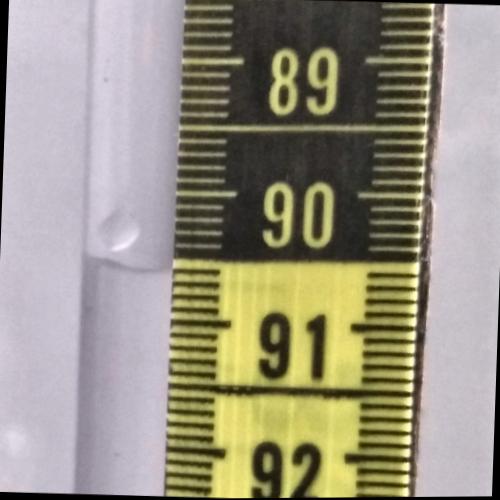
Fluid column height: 90.6 cm